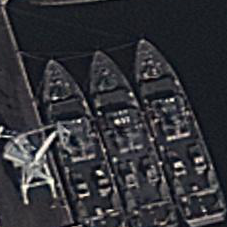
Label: combat